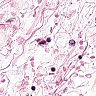
Metastatic tissue present: no